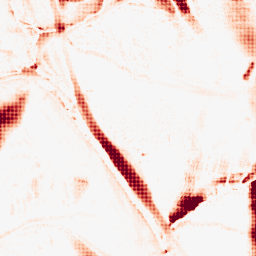
Category: morphological
Decomposition family: morphological_ellipse
Decomposition parameters: operation: opening
width: 20
height: 50
Upsampling method: sinc_hamming
Upsampling parameters: scale: 4
kernel_size: 4
Upsampling scale: 4